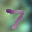
Label: 7